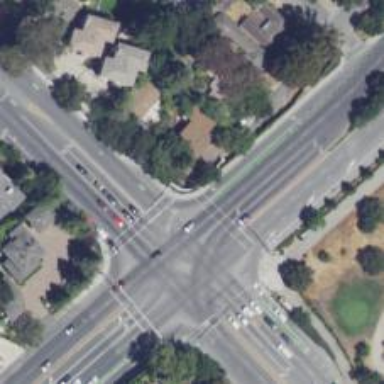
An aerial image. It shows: Marked crossing on footway.